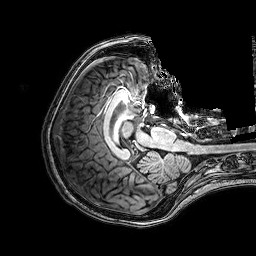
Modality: T1w
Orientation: axial
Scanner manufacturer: philips
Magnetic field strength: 3 T
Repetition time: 0.0096 s
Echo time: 0.0046 s